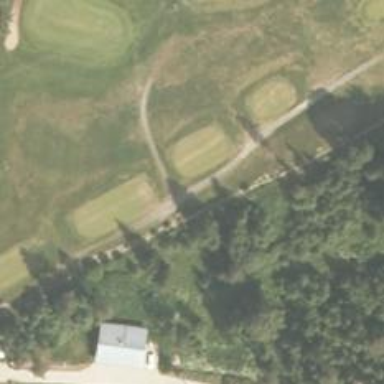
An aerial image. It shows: Service road designated as golf cart path.